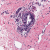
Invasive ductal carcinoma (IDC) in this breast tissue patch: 0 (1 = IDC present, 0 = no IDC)